The image is the raw time-domain waveform of a rolling-element bearing's vibration signal. Based on the visible evidence, which condition applies: normal, inner_race, outer_race, ball?
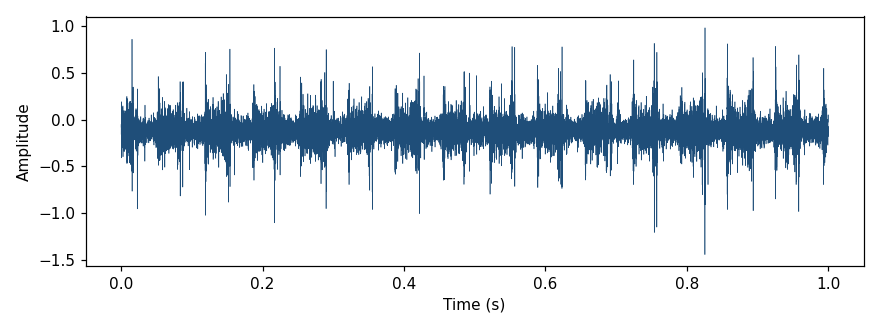
Answer: ball